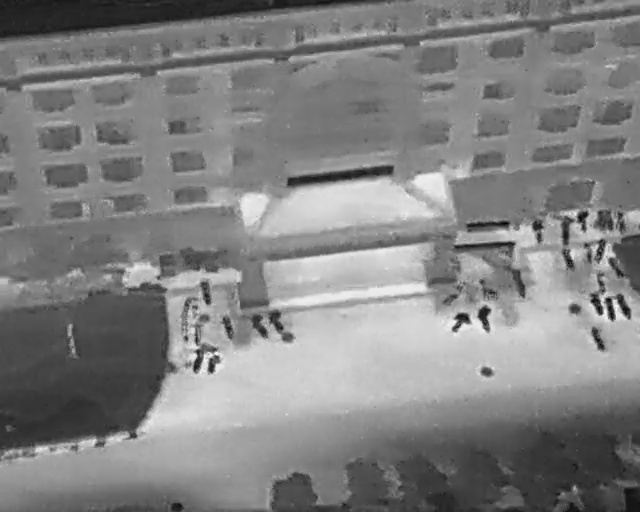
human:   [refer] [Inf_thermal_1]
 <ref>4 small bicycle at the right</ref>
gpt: <box>[[94, 51, 98, 53, 145], [86, 49, 90, 51, 165], [93, 41, 97, 43, 2], [94, 42, 98, 44, 176]]</box>

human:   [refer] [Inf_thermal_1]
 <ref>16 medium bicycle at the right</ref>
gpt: <box>[[69, 61, 73, 65, 25], [73, 60, 78, 64, 172], [68, 55, 73, 58, 41], [74, 54, 78, 58, 166], [78, 53, 83, 56, 168], [91, 65, 95, 67, 161], [90, 58, 95, 60, 161], [93, 59, 97, 61, 168], [95, 58, 99, 61, 159], [92, 54, 96, 56, 169], [89, 48, 93, 50, 165], [91, 47, 95, 50, 24], [81, 43, 86, 46, 172], [86, 43, 90, 45, 10], [88, 41, 92, 44, 2], [91, 41, 95, 44, 2]]</box>

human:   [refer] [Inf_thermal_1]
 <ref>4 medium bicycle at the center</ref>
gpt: <box>[[30, 56, 34, 58, 173], [33, 62, 37, 64, 172], [38, 62, 42, 65, 152], [41, 60, 45, 64, 152]]</box>

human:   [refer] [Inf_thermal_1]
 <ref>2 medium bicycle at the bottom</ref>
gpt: <box>[[28, 69, 32, 71, 10], [31, 69, 35, 72, 19]]</box>